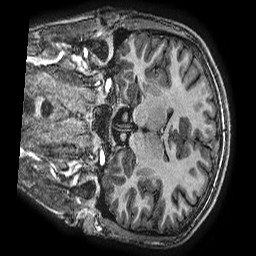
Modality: T1w
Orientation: coronal
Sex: male
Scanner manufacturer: ge
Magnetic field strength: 3 T
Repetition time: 0.007644 s
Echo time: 0.003468 s